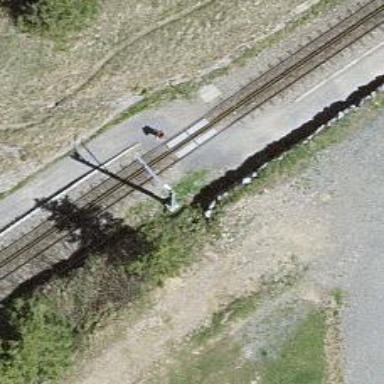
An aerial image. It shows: Crossing for the railway.